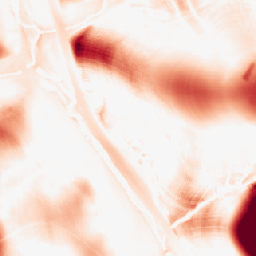
Category: morphological
Decomposition family: tophat
Decomposition parameters: size: 50
mode: white
Upsampling method: area
Upsampling parameters: scale: 8
Upsampling scale: 8